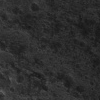
Atmospheric dust classification: not_dusty